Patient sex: M
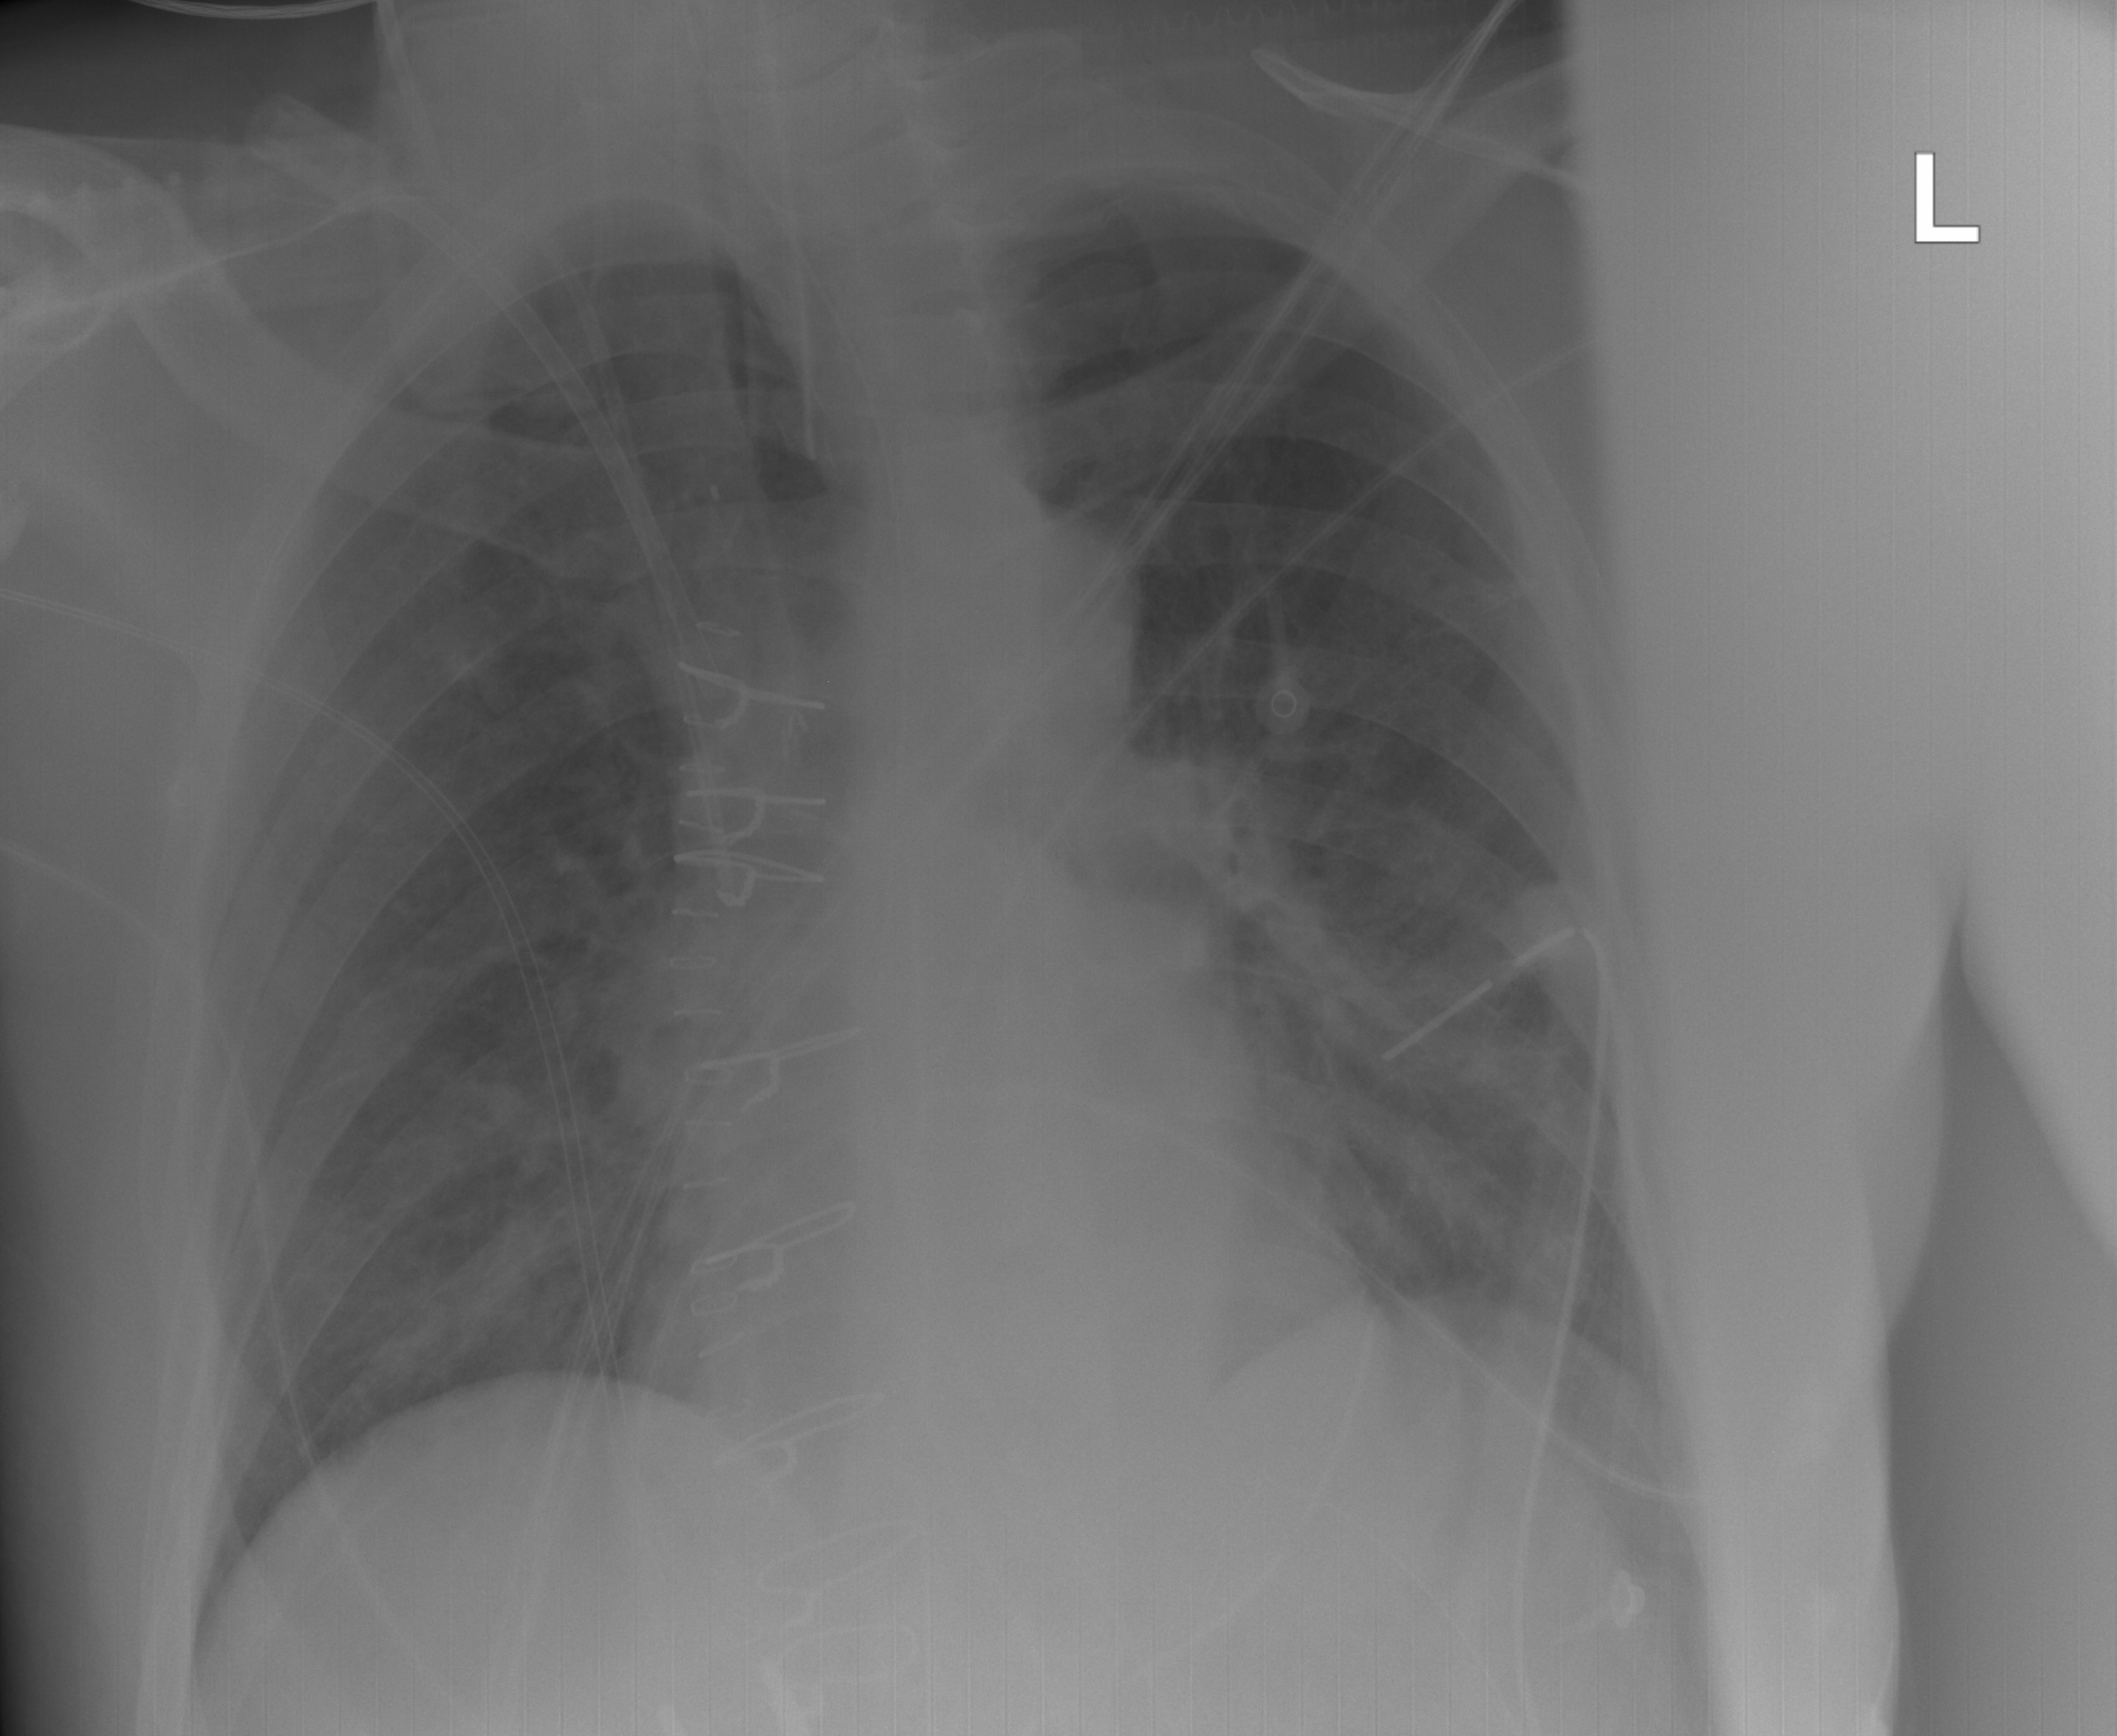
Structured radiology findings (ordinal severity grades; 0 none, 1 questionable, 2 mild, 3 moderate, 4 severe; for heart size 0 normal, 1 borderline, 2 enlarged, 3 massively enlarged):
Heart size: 0
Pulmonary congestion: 1
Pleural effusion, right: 0
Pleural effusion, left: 0
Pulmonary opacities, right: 0
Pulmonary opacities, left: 0
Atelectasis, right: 0
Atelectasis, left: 0